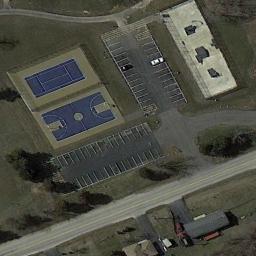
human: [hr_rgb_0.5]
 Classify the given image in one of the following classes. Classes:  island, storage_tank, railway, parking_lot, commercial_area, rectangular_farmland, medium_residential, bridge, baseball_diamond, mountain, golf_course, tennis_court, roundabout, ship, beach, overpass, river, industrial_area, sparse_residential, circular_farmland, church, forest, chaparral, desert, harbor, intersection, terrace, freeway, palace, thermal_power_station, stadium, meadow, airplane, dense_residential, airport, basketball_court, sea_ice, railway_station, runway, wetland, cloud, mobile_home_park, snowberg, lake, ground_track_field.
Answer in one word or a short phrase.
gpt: basketball_court